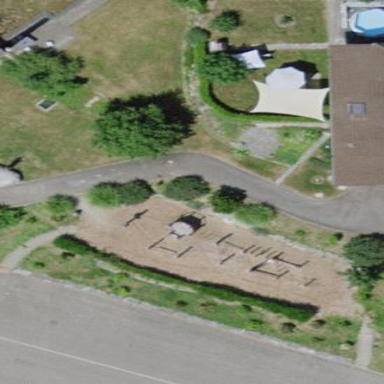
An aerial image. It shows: Playground area for leisure land.